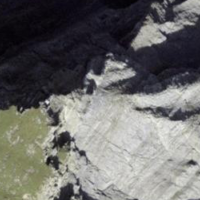
EUNIS habitat code: 48
Species observed at this site:
Roeseliana roeselii